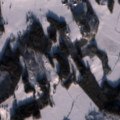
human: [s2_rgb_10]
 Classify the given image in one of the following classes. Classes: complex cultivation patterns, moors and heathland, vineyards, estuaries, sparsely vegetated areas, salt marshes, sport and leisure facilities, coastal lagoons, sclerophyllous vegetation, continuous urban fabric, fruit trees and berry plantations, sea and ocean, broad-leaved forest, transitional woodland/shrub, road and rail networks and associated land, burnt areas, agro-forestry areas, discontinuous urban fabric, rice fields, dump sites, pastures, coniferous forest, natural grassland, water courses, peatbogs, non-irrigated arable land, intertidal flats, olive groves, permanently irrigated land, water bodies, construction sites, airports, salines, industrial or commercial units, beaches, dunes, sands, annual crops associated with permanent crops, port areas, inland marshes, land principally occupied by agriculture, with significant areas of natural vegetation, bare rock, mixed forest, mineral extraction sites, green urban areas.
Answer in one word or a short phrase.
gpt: non-irrigated arable land, land principally occupied by agriculture, with significant areas of natural vegetation, mixed forest